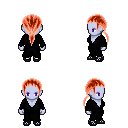
a pixel art fantasy rpg character, female body template, dark elf, purple skin, gray robe, teal pants, red ponytail hairstyle, ghillies, four views (front, back, left, right), 2x2 character sprite sheet, small pixel art, hard edges, no anti-aliasing